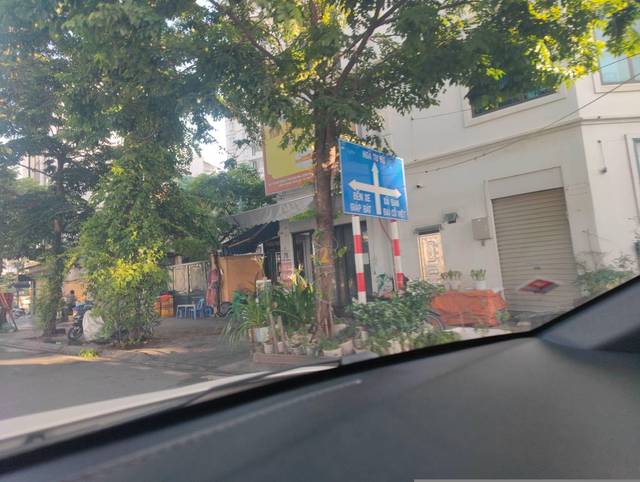
Region: Vietnam
Coordinates: 20.998, 105.842